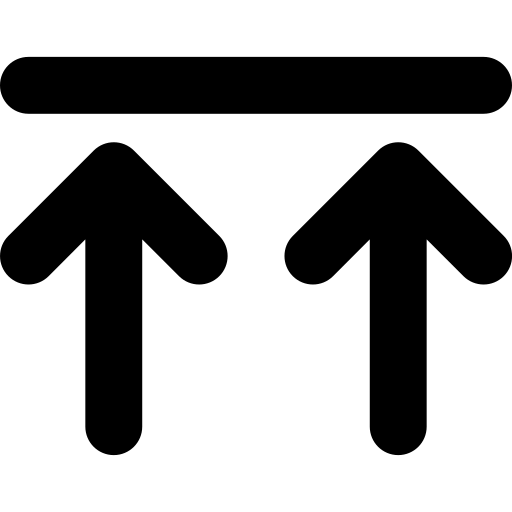
Tags: icon, FontAwesome, fa-icon, solid, arrows, up, to, line